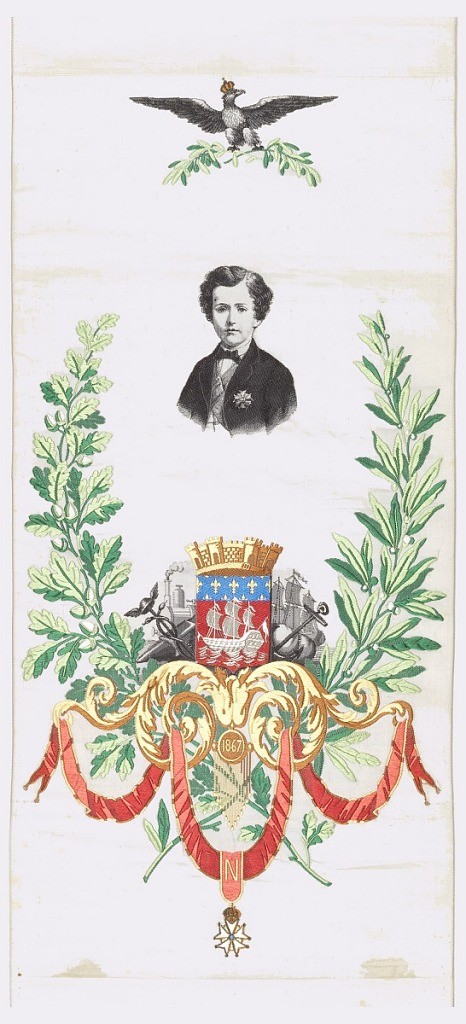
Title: Portrait
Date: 1867
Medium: silk Technique: brocaded jacquard woven
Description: Childhood portrait bust of Napoléon Eugène Louis Jean Joseph Bonaparte (1856-1879), son of Napoleon III and his Empress consort Eugénie de Montijo. A crowned eagle bearing green laurel branches hovers above him. Beneath him are red, green, gold and black symbolic standards and heraldry along with oak and laurel branches. Centered in gold scrolling forms is the year 1867, enclosed in an oval with hanging pendants. Below is a red swag decorated with the French Legion of Honour medal.